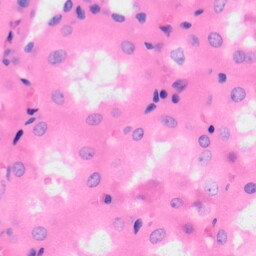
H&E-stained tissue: Kidney